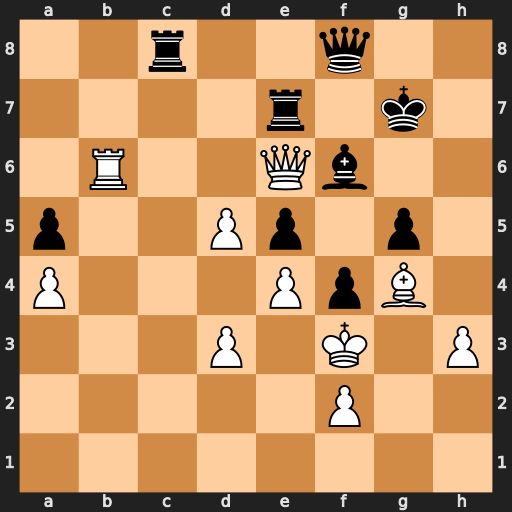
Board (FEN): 2r2q2/4r1k1/1R2Qb2/p2Pp1p1/P3PpB1/3P1K1P/5P2/8
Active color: w
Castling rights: -
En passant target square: -
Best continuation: Qxc8 Qxc8 Bxc8